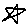
Label: star